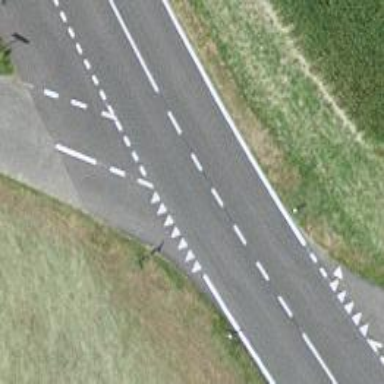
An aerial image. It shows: Road with "give way" sign.